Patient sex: M
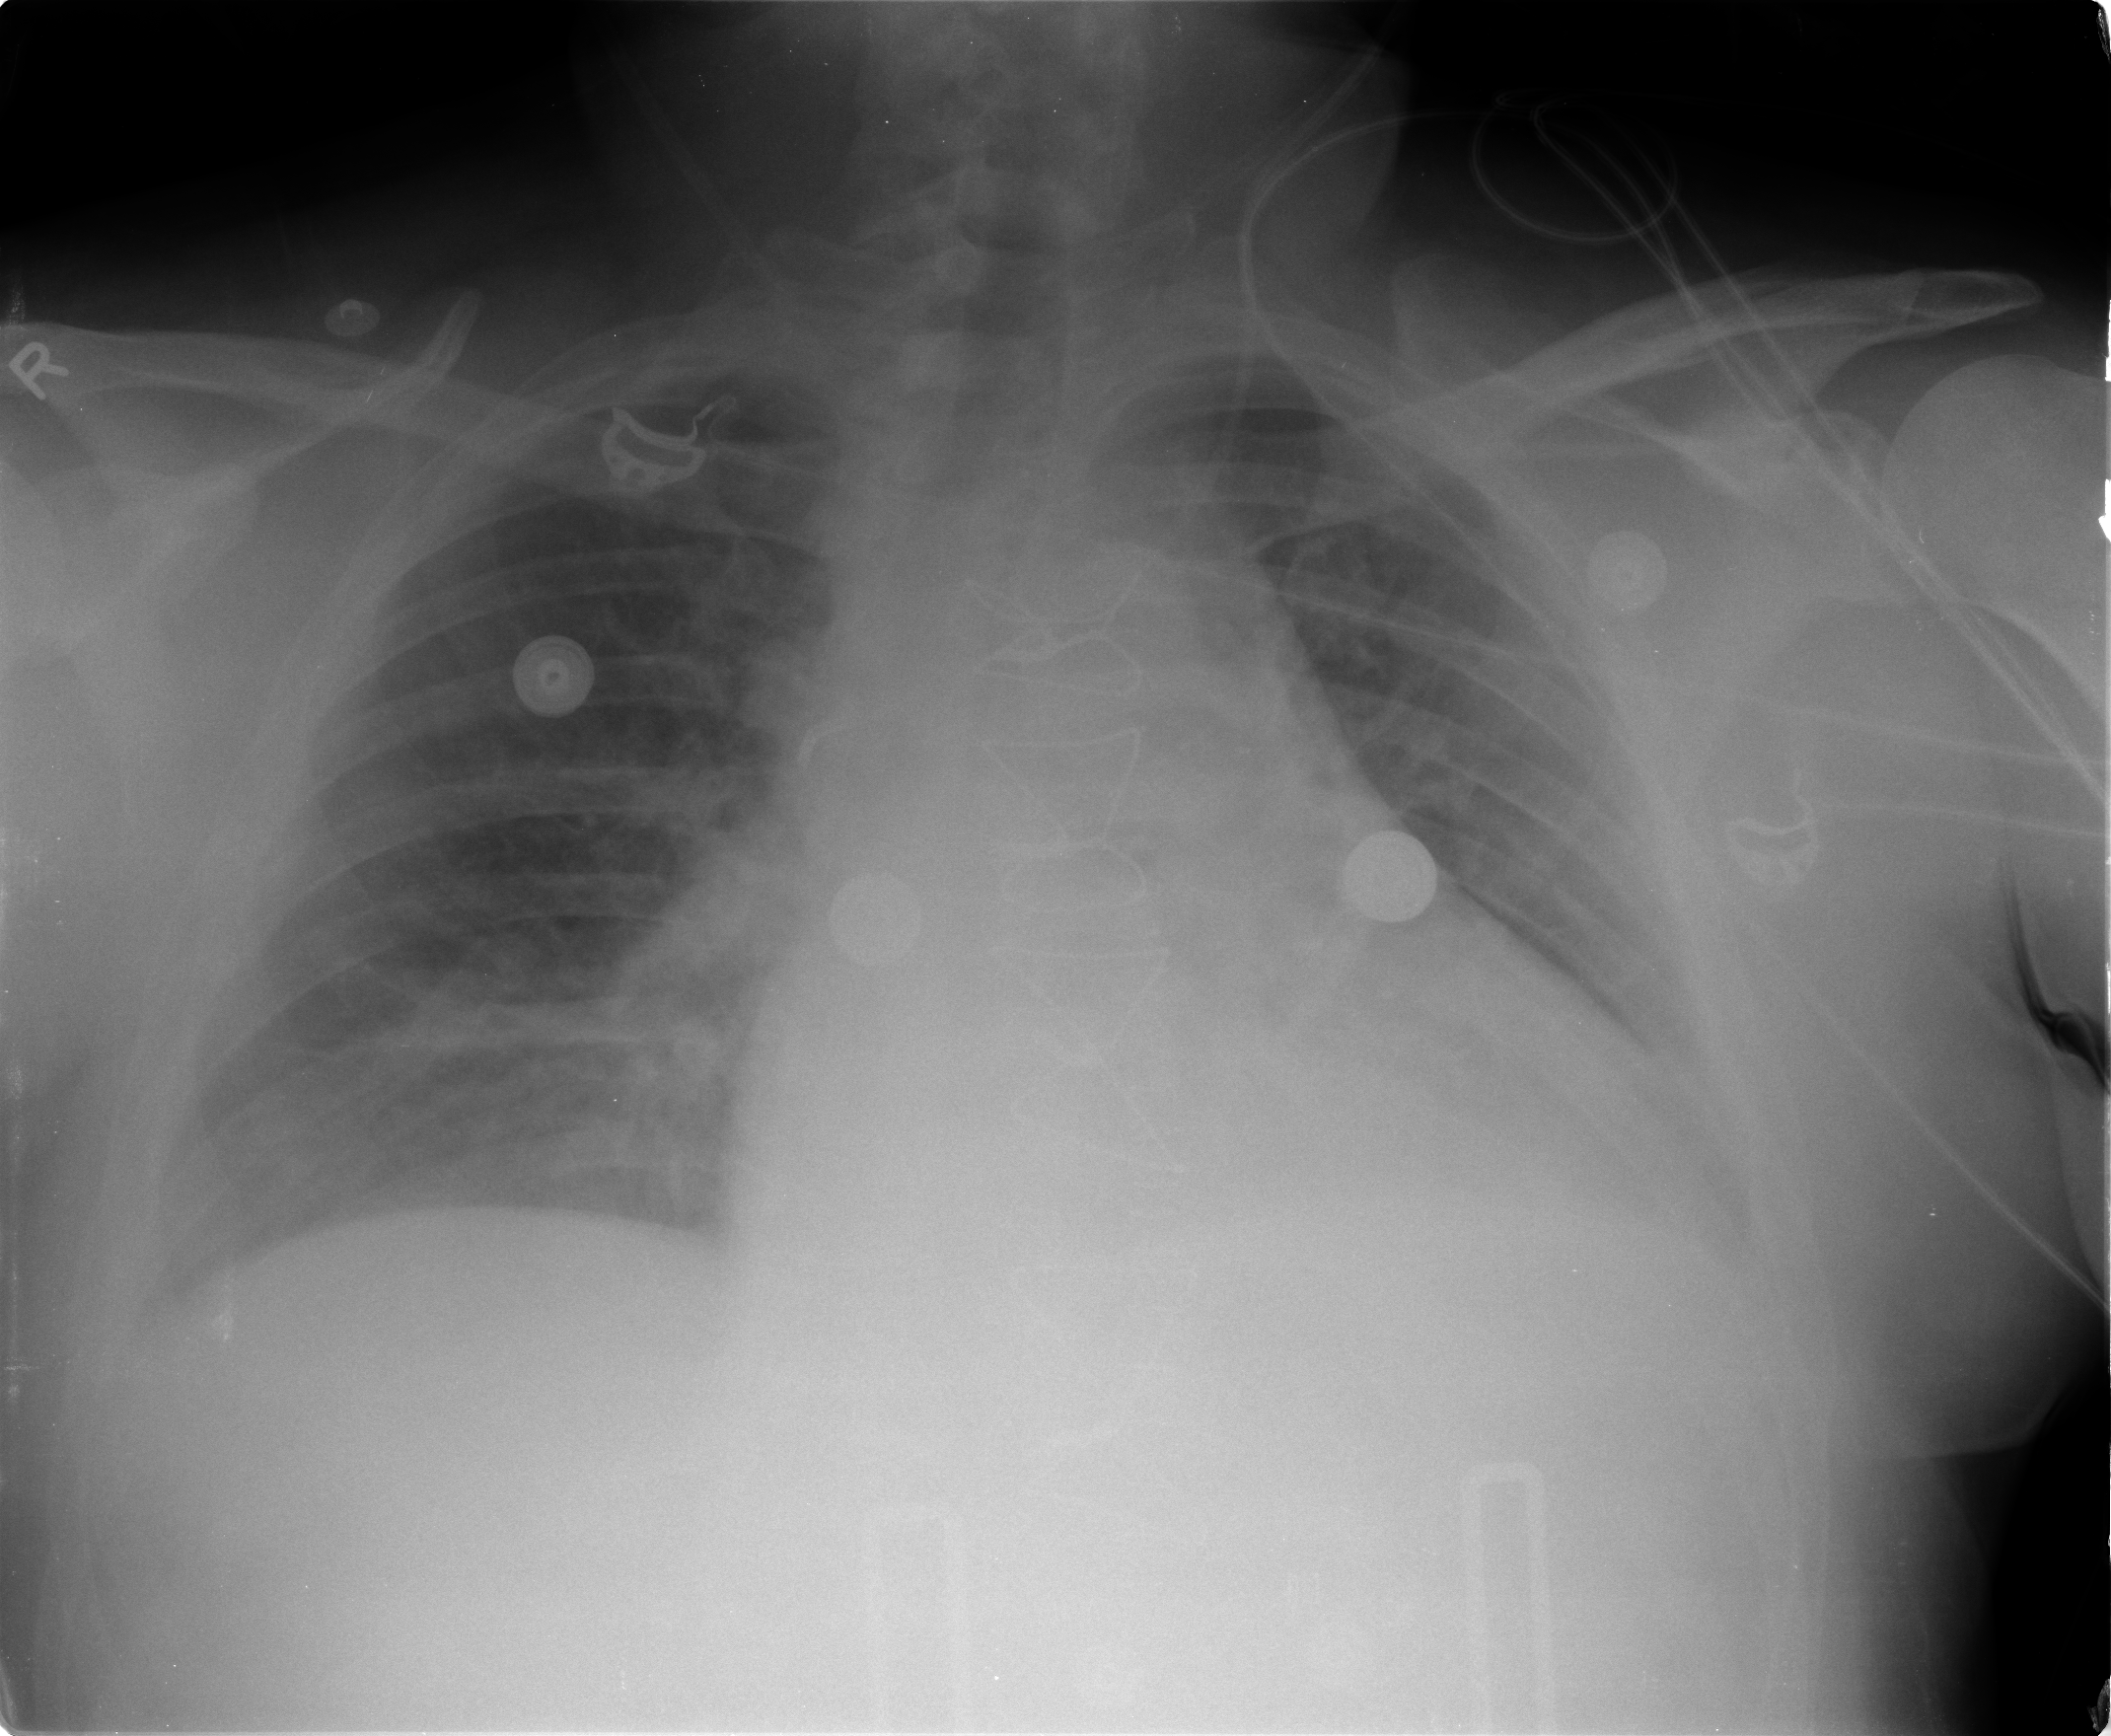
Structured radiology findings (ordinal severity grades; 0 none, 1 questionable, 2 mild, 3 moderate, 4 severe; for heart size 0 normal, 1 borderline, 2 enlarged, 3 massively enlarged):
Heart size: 2
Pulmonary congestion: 1
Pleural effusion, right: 2
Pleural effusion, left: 2
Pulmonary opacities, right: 0
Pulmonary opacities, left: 0
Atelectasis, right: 2
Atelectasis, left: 2